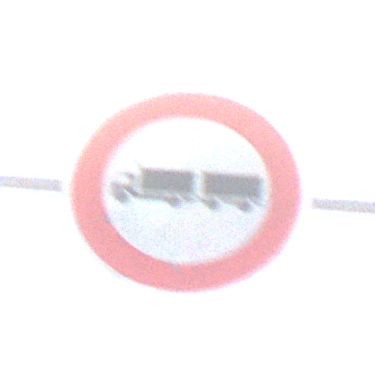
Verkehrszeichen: VerbotLastkraftwagenMitAnhaenger
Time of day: Midday
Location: Outdoor (Suburban)
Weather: PartlyCloudy
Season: NotSpecified
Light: Natural